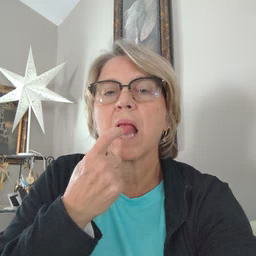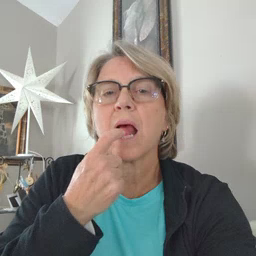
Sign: tongue